Question: Wonder if anyone can help me with this ive set a flag option within my user table wondering how to tie that up in an if statement before redirect?
'''
protected void Login1_Authenticate(object sender, AuthenticateEventArgs e)
{
//database connection string
OdbcConnection cn = new OdbcConnection("Driver={MySQL ODBC 3.51 Driver}; Server=localhost; Database=gymwebsite2; User=root; Password=commando; OPTION=3;");
cn.Open();
OdbcCommand cmd = new OdbcCommand("Select * from User where username=? and password=?", cn);
//Select the username and password from mysql database in login table
cmd.Parameters.Add("@username", OdbcType.VarChar);
cmd.Parameters["@username"].Value = this.Login1.UserName;
cmd.Parameters.Add("@password", OdbcType.VarChar);
cmd.Parameters["@password"].Value = this.Login1.Password;
//use asp login control to check username and password
OdbcDataReader dr = default(OdbcDataReader);
dr = cmd.ExecuteReader();
if (dr.Read())
{
string theUserId = Convert.ToString(dr["UserID"]);
Session.Add("UserID", theUserId);
e.Authenticated = true;
string flagoption = Convert.ToString(dr["flag"]);
if (flagoption = 0) //error
}
//add some kind of if statement
Response.Redirect("Uploadpicture.aspx");
{
else
{
//if flag is set to 0 redirect to upload picture page:
Response.Redirect("UserProfileWall.aspx");
// if flag is set to 1 redirect to to users profilewall:
// Event Authenticate is true forward to user profile
}
}
}
}
}
'''

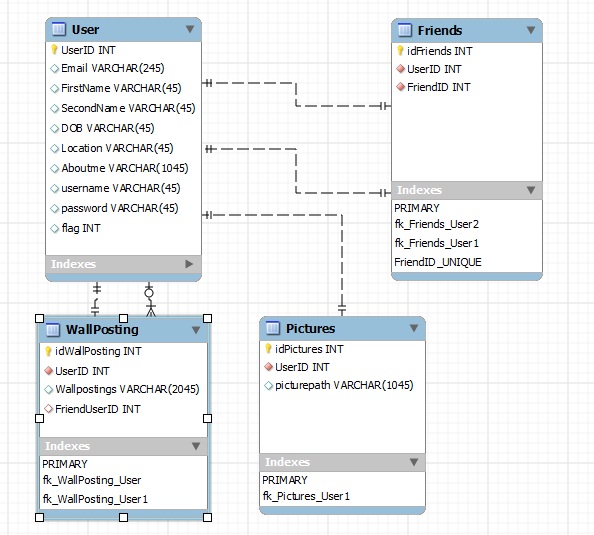
Answer: for the flag you should use a bit instead but this should work
'''
int flag =Int32.Parse(dr["flag"]);
if(flag != 1)
Response.Redirect("Uploadpicture.aspx");
else
Response.Redirect("UserProfileWall.aspx");
'''